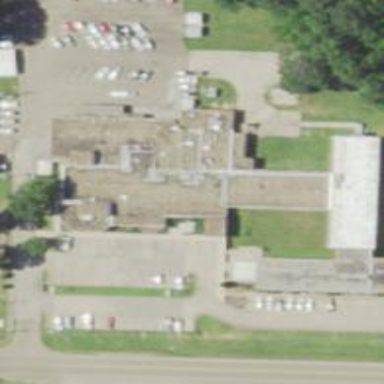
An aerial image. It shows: Hospital building.